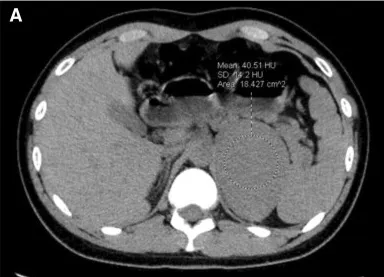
Axial pre-contrast.
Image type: radiology (ct)